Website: home-depot
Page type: store-pickup
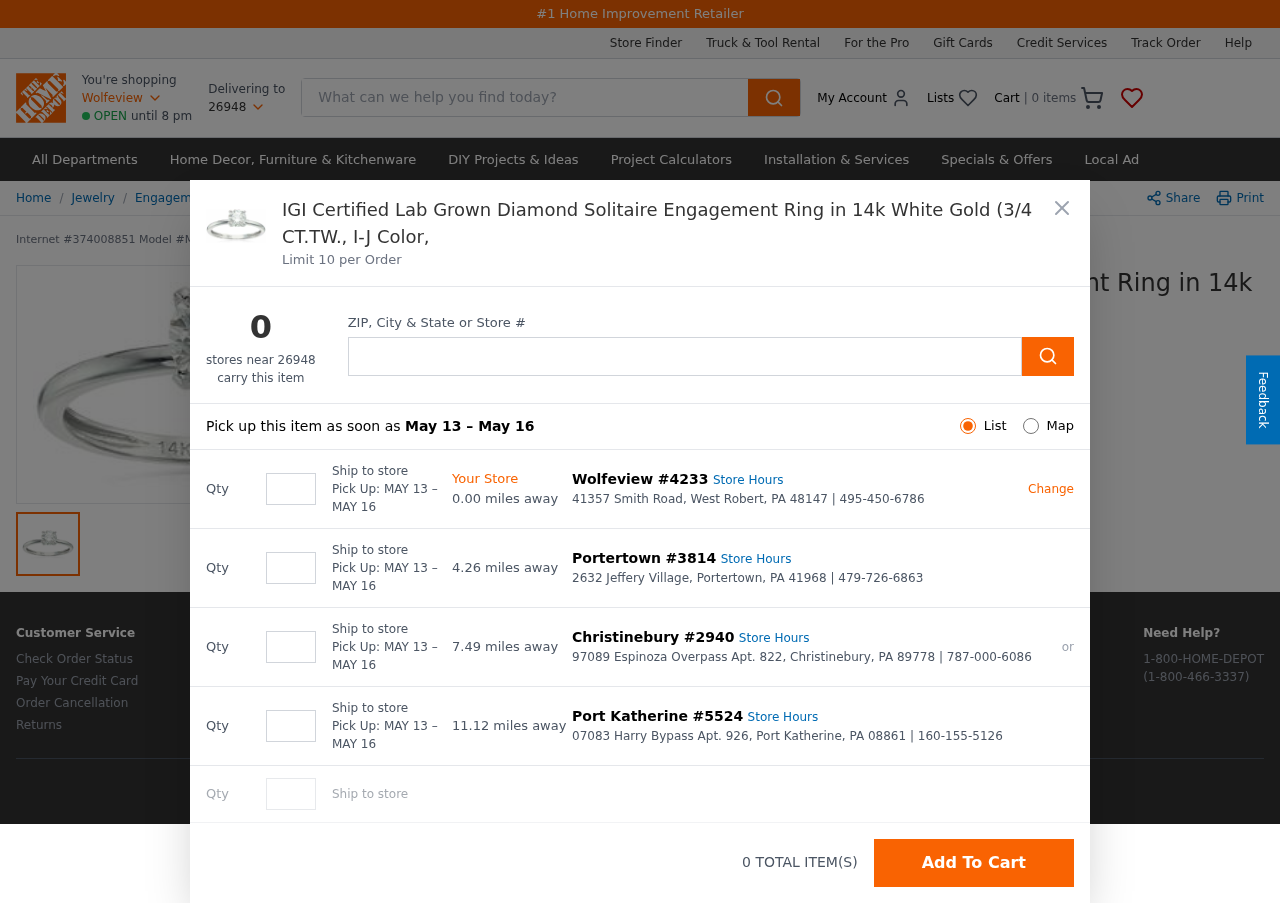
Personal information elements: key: PII_CITY
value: Wolfeview
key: PII_LOCATION1_CITY_STATE_ZIP
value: West Robert, PA 48147
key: PII_LOCATION1_STREET
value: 41357 Smith Road
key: PII_LOCATION2_CITY
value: Portertown
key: PII_LOCATION2_CITY_STATE_ZIP
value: Portertown, PA 41968
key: PII_LOCATION2_STREET
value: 2632 Jeffery Village
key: PII_LOCATION3_CITY
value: Christinebury
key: PII_LOCATION3_CITY_STATE_ZIP
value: Christinebury, PA 89778
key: PII_LOCATION3_STREET
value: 97089 Espinoza Overpass Apt. 822
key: PII_LOCATION4_CITY
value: Port Katherine
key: PII_LOCATION4_CITY_STATE_ZIP
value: Port Katherine, PA 08861
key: PII_LOCATION4_STREET
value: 07083 Harry Bypass Apt. 926
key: PII_POSTCODE
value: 26948
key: PII_POSTCODE2
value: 59525
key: PII_LOCATION1_PHONE
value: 495-450-6786
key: PII_LOCATION2_PHONE
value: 479-726-6863
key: PII_LOCATION3_PHONE
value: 787-000-6086
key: PII_LOCATION4_PHONE
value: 160-155-5126
Product elements: key: PRODUCT1_BREADCRUMB
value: Jewelry
Engagement Rings
Diamond Engagement Rings
Lab Grown Diamond Engagement Rings
Solitaire Engagement Rings
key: PRODUCT1_NAME
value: IGI Certified Lab Grown Diamond Solitaire Engagement Ring in 14k White Gold (3/4 CT.TW., I-J Color,
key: PRODUCT_INTERNET_NUMBER
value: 374008851
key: PRODUCT_MODEL_NUMBER
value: MW_OHW172642
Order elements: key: ORDER_NUM_ITEMS
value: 0
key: ORDER_PICKUP_DATE_RANGE
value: MAY 13 – MAY 16
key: ORDER_PICKUP_DATE_RANGE
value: May 13 – May 16
Search elements: key: HEADER_SEARCH
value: What can we help you find today?
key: SEARCH_STORE_LOCATION
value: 59525
Other elements: key: STORE1_DISTANCE
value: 0.00
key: STORE1_NUMBER
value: #4233
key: STORE2_DISTANCE
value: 4.26
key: STORE2_NUMBER
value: #3814
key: STORE3_DISTANCE
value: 7.49
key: STORE3_NUMBER
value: #2940
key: STORE4_DISTANCE
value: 11.12
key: STORE4_NUMBER
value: #5524